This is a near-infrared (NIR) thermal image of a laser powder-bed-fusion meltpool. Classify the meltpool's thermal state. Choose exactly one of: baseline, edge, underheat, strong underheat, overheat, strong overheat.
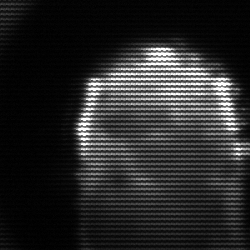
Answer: baseline